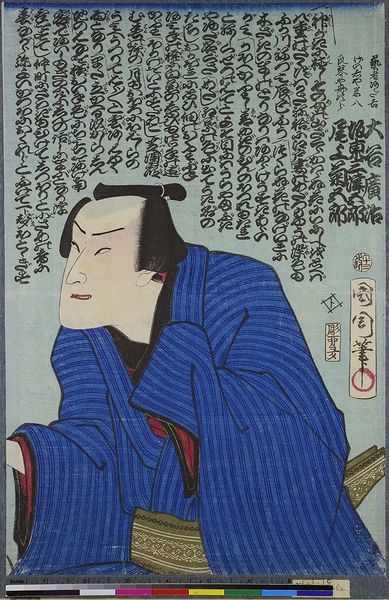
Titel: Die Schauspieler Ootani Hiroji V als die Geisha Adayoshi, Bando Mitsugoro VI als die Geisha Yonehachi und Onoe Kikugoro V als Tsumagotoya Tanjiro
Künstler: Toyohara Kunichika
Standort: Hamburg
Institution: Museum für Kunst und Gewerbe Hamburg
Schlagwörter: theater, holzschnitt, schrift, druckgraphik, druckgrafik, buchstaben, zeit, schauspieler, farbholzschnitt, schauspielerin, alphabet, kabuki, saiteninstrumente, reproduktionen, druckerzeugnisse, theateraufführung, meiji, ukiyo, shamisen